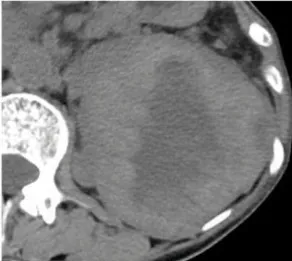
At non-enhanced CT (A), the margins of the mass on the left kidney were hyperattenuating compared with the renal parenchyma, and the interior portion of the mass was hypoattenuating.
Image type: radiology (ct)